Field crop: tomato
Growth stage: 1
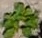
Species: solanum